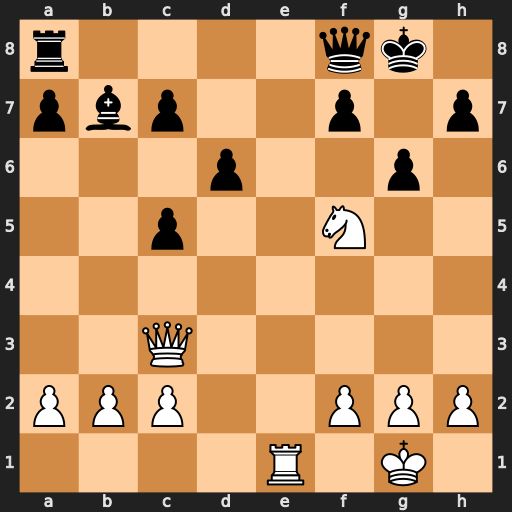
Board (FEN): r4qk1/pbp2p1p/3p2p1/2p2N2/8/2Q5/PPP2PPP/4R1K1
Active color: w
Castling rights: -
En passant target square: -
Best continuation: Ne7+ Qxe7 Rxe7